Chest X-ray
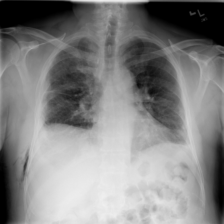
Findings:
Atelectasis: negative
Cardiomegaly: negative
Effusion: negative
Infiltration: negative
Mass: negative
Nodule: negative
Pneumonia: negative
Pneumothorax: negative
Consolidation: negative
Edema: negative
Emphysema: negative
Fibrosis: negative
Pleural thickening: negative
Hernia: negative